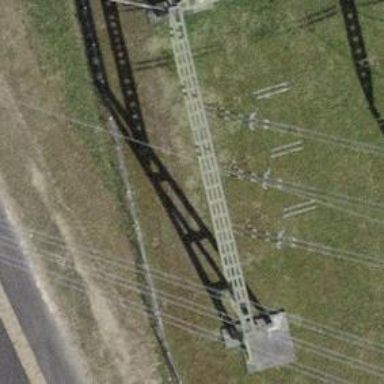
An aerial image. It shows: Power line with three cables.